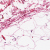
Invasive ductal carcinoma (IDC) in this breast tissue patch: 0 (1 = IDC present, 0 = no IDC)